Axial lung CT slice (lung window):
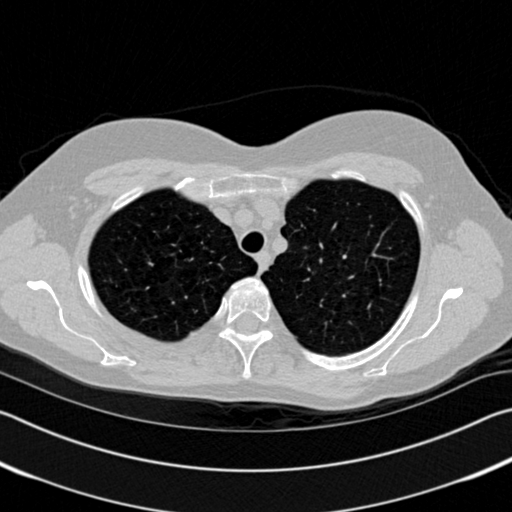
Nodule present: no